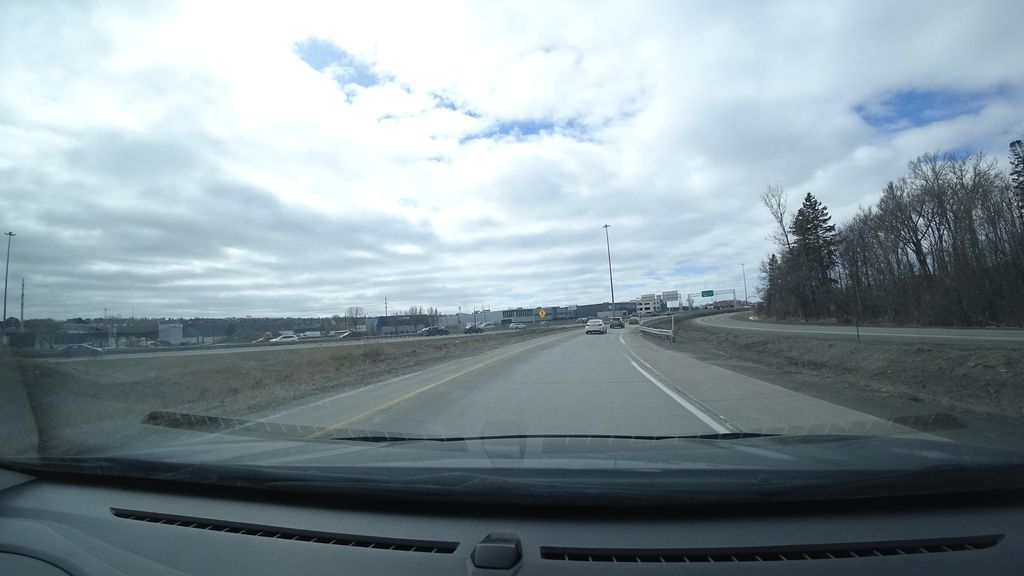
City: quebec_city